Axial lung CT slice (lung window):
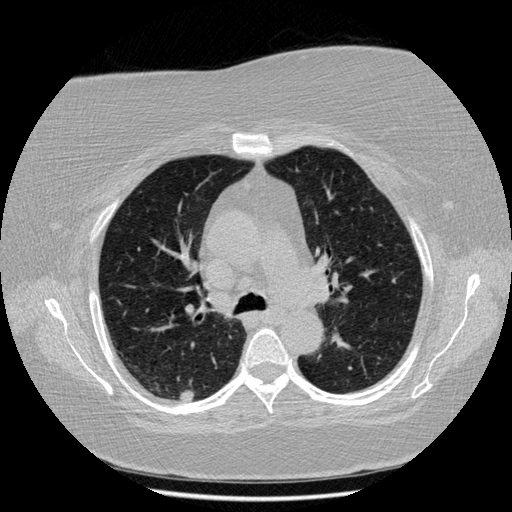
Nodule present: yes
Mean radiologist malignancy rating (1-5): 3.25